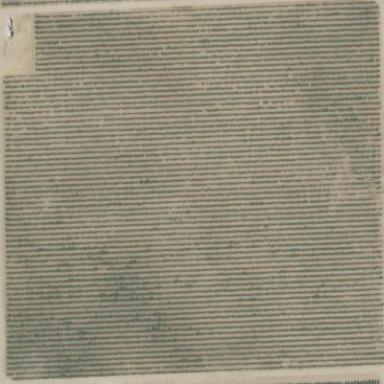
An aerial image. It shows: Vineyard growing grapes.